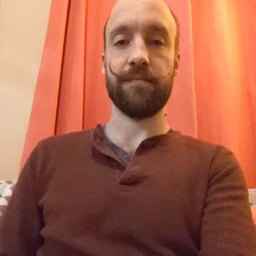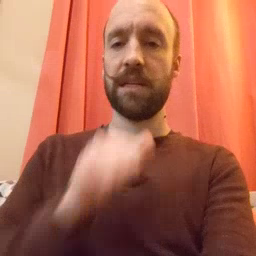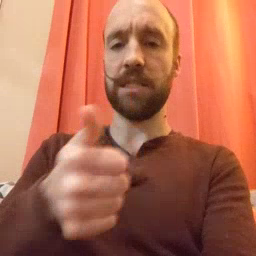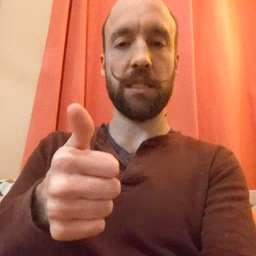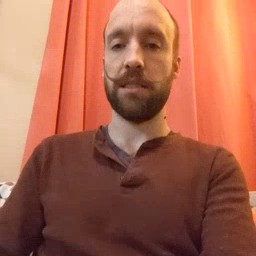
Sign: not